Question: i had a gridview which has 2 columns , one is textbox column and other is checkbox column, how to know which checkbox is checked .

As shown in image ,suppose any of the checkbox is checked , i want to display that the corresponding text box value to that checkbox.
can anyone help me?i tried the below code , but problem which i am facing is that , the values is getting displayed once i clicked to next checkbox then the previously checked checkbox values is getting displayed..
'''
dataGridView1.CellValueChanged += new DataGridViewCellEventHandler(dataGridView1_CellValueChanged);
void dataGridView1_CellValueChanged(object sender, DataGridViewCellEventArgs e)
{
object tempObj = dataGridView1.Rows[e.RowIndex].Cells[1].Value;
dataGridView1_CurrentCellDirtyStateChanged(sender, e);
if (((e.ColumnIndex) == 1) && ((bool)dataGridView1.Rows[e.RowIndex].Cells[1].Value))
{
MessageBox.Show(dataGridView1.Rows[e.RowIndex].Cells[0].Value.ToString());
}
}
'''
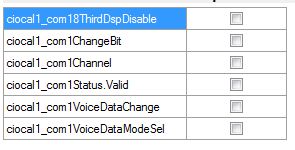
Answer: '''
private void dataGridView1_CurrentCellDirtyStateChanged(object sender, EventArgs e)
{
if (dataGridView1.IsCurrentCellDirty)
{
dataGridView1.CommitEdit(DataGridViewDataErrorContexts.Commit);
}
}
private void dataGridView1_CellValueChanged(object sender, DataGridViewCellEventArgs e)
{
if (((e.ColumnIndex) == 1) && ((bool)dataGridView1.Rows[e.RowIndex].Cells[1].Value))
{
MessageBox.Show(dataGridView1.Rows[e.RowIndex].Cells[0].Value.ToString());
}
}
'''
these below links helped me to understand the concept of cellvalue_changed and cell_content_click..
<URL>
and by the help of these links i finally got the solution to my problem